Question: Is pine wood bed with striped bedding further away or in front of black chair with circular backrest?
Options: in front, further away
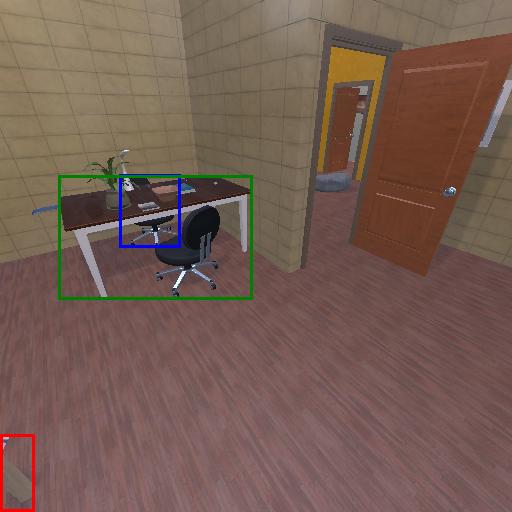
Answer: in front